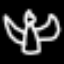
Label: angel